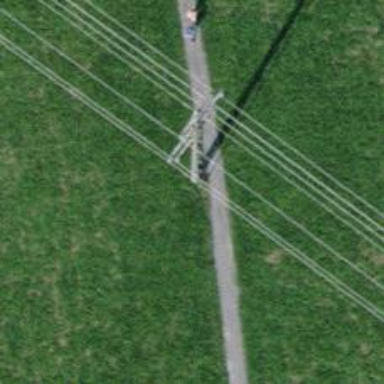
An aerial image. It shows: Concrete power pole.